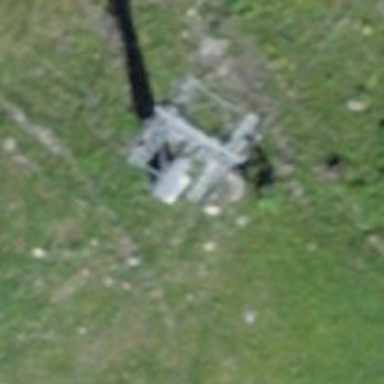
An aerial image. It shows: Pylon used for aerialway.